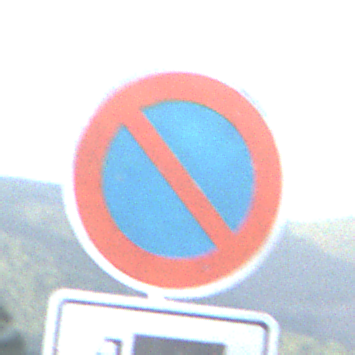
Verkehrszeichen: EingeschraenktesHalteverbot
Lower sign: MehrspurigeFahrzeuge2
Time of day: SunriseSunset
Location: Outdoor (Nature)
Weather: Clear
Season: NotSpecified
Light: Natural